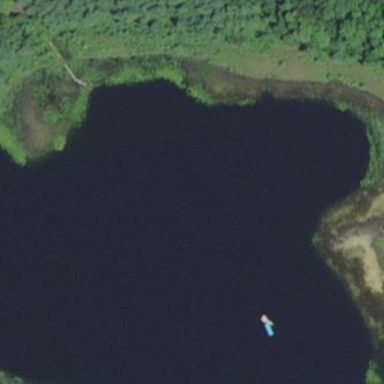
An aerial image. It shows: Lake with natural water.